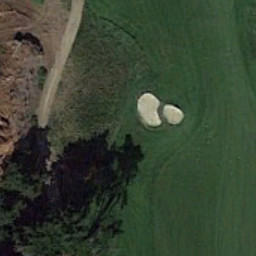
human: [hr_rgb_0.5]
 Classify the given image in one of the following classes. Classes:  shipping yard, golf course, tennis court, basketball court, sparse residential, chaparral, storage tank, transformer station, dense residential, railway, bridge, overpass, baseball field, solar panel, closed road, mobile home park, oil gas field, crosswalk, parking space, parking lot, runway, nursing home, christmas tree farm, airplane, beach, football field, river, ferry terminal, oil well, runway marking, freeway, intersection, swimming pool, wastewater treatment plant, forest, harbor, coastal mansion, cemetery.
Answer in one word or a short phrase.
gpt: golf course